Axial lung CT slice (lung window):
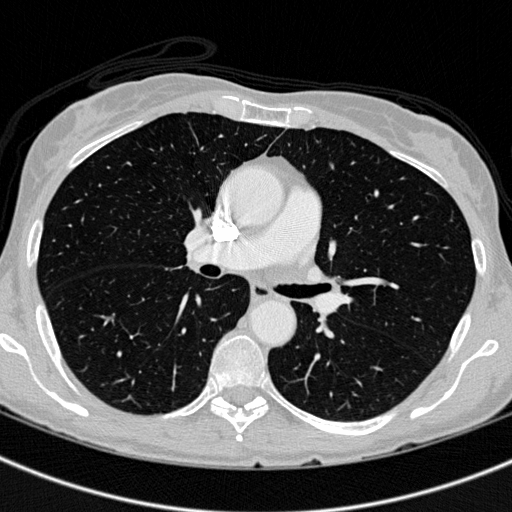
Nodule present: no